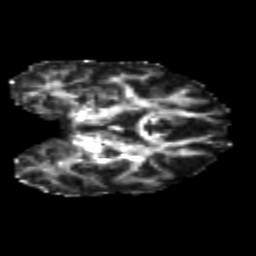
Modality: FA
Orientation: coronal
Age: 26
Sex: female
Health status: healthy
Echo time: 0.074 s